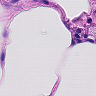
Metastatic tissue present: no